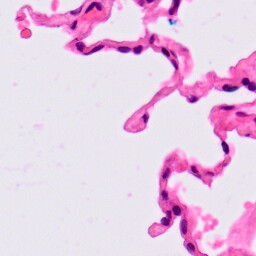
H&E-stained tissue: Lung